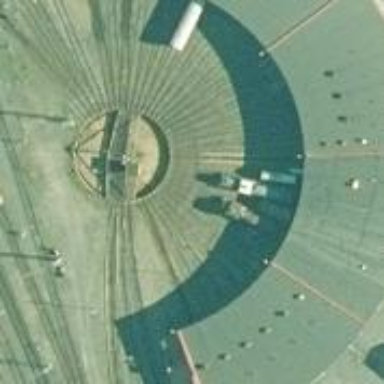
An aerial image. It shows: Building that serves as roundhouse for the railway.